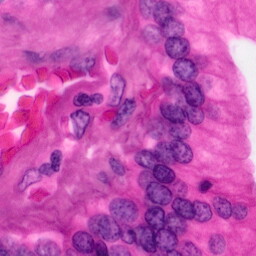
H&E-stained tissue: Pancreatic